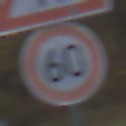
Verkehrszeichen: Geschwindigkeit60
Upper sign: EinseitigVerengteFahrbahnRechts
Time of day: SunriseSunset
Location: Outdoor (Nature)
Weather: PartlyCloudy
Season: Autumn
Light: Natural